Question: i am trying to programm Minesweeper with Qt in c++11.
If i press a button with 0 bombs, i want to check for buttons around this button and if they have 0 bombs, too. If they have 0 bombs, i want to check the buttons. (picture: red square)

This is my button-class:
'''
#ifndef ABUTTON_H
#define ABUTTON_H
#include "QPushButton"
#include "QMouseEvent"
class AButton : public QPushButton
{
Q_OBJECT
public:
AButton(QWidget* parent);
//AButton();
~AButton();
bool& set(bool state); //set bomb state
bool get(); //get bomb state
void increment_counter(); //increment counter for surrounding bombs
int get_counter(); //get bomb counter
bool get_locked(); //is it locked (->flagged)
void set_locked(bool); //set it to locked
AButton* get_Button(char c); //get Button above, beneath, left, right
void set_Button(AButton* Button, char c); //set Button above, ...; char is for setting the right one
private:
bool bomb; //is button a bomb
int Nachbar_Bomben; // how many bombs around this button
bool locked; // is the button locked
AButton* b_links; //pointer to the button to the left
AButton* b_rechts; //pointer to the button to the right
AButton* b_oben; //pointer to the button above
AButton* b_unten; //pointer to the button beneath
public slots:
void mousePressEvent(QMouseEvent *event);
signals:
void rightclicked();
void leftclicked();
};
#endif // ABUTTON_H
'''
This is what happens if a button is clicked:
'''
void Layout::ButtonClicked()
{
char Buffer [50];
AButton *clickedButton = qobject_cast <AButton*>(sender()); //which button
if (!clickedButton->get_locked())
{
clickedButton->setChecked(1); //set button to checked
{
if (clickedButton->get()) //Is button a bomb?
{
clickedButton->setText(QString ("B"));
Fehlermeldung *Fehler = new Fehlermeldung(); //make error window
Fehler->show();
}
else
{
if(clickedButton->get_counter() == 0) //has this button 0 bombs?
{
check_for_surrounding_bombs(clickedButton); //start the recursiv check, if there are buttons with 0 bombs around
}
else
{
sprintf(Buffer, "%i", clickedButton->get_counter());
clickedButton->setText(QString (Buffer)); //write how many bombs are in this button
}}}}}
'''
My problem is, that i get a SegFault by calling the function "check_for_surrounding_bombs".
'''
void Layout::check_for_surrounding_bombs(AButton* clickedButton) //function doesnt work
{
if (clickedButton->get_Button('o')) //does the button above exist?
{
if (clickedButton->get_Button('o')->get_counter()== 0) //has this button 0 bombs
{
clickedButton->get_Button('o')->setText(QString ("")); // write nothing in it
if (!clickedButton->get_Button('o')->get_locked()) //if it isnt locked (= set flag)
{
clickedButton->get_Button('o')->setChecked(1); //set the button to checked
}
check_for_surrounding_bombs(clickedButton->get_Button('o')); //do the same thing for the button above
}
//... the function does the same with the buttons to the left, right, beneath
'''
I am unsure if my recursiv-approach is the right way.
The debugger gives me this error when calling the function "check_for_surrounding_bombs(clickedButton);":
<URL>
Implementation of the get_Button member fct.
'''
AButton* AButton::get_Button(char c)
{
if (c == 'o')
return b_oben; //return button above
else if (c == 'u')
return b_unten; //return button beneath
else if (c == 'l')
return b_links; //return button to the left
else if (c == 'r')
return b_rechts; //return button to the right
else
return 0;
}
'''
Any idea?
Thank you in advance.
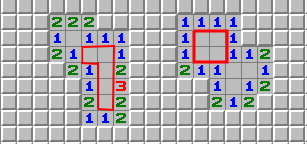
Answer: The crash is probably caused by a stack overflow. This occurs because your recursive solution has no mechanism to simplify the problem.
If you change the state of each button you have visited before recursing, then the problem would become bounded and your problem mostly go away.
A recursive solution requires some stack for each step in the solution. This is a relatively limited resource, as the stack has a bound, and can't grow into memory used for another purpose. So this case, if you had a grid layout with 100x100 elements, you could have 10,000 steps.
As such I would look to another non-recursive solution, where you create a vector or list of items left to visit, and add items to that.
It is still imperative
1. Don't add a location twice to the list.
2. Don't visit a location again, after it has been visited.